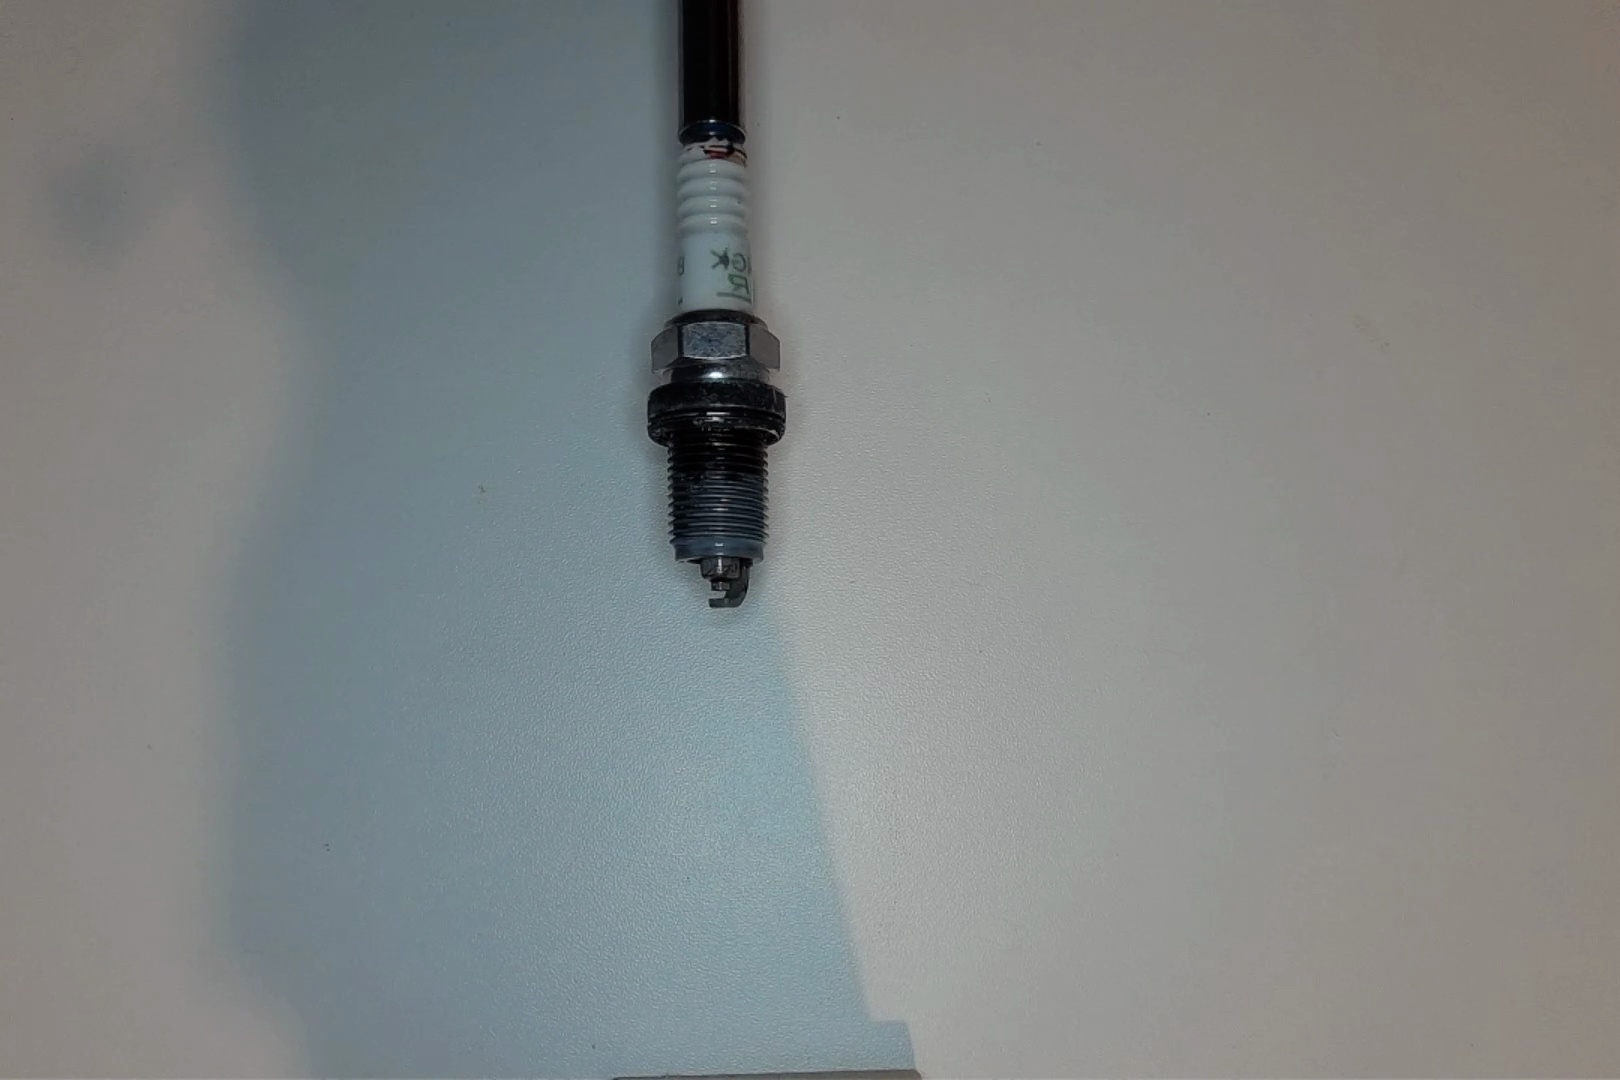
Label: anomaly